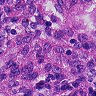
Metastatic tissue present: yes